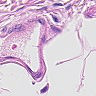
Metastatic tissue present: no